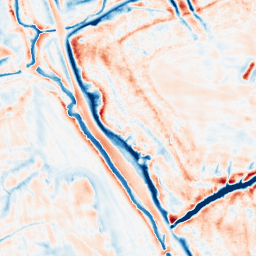
Category: edge_preserving
Decomposition family: bilateral
Decomposition parameters: d: 21
sigma_color: 100
sigma_space: 50
Upsampling method: sinc_hamming
Upsampling parameters: scale: 2
kernel_size: 4
Upsampling scale: 2